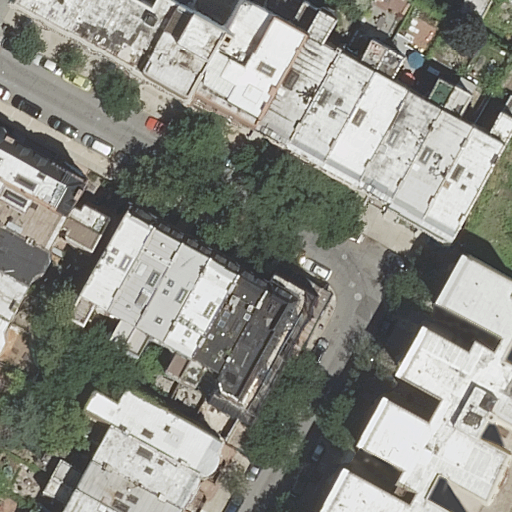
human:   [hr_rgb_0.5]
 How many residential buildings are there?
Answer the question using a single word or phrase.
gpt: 27

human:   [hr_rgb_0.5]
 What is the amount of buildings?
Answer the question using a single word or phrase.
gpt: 27

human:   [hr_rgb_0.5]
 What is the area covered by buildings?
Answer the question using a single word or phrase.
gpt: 3753m2

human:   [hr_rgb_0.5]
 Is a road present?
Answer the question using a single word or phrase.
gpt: yes

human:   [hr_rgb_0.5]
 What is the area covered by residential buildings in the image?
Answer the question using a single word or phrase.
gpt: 3753m2

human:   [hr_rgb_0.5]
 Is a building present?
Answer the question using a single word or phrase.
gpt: yes

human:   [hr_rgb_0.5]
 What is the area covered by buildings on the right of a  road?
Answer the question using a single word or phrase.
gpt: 1634m2

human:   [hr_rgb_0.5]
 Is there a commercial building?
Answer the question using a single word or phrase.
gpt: no

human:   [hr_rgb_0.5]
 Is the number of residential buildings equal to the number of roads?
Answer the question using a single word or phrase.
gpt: no

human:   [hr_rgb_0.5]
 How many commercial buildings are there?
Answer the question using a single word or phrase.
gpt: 0

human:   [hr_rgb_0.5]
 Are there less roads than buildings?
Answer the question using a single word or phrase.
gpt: yes

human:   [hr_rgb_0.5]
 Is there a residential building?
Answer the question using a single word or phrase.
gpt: yes

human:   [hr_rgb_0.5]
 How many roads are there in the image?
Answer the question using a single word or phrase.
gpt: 2

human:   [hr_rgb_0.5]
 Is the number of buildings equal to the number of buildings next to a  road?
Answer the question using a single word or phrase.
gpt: yes

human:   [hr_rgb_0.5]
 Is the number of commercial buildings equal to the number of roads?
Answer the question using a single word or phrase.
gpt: no

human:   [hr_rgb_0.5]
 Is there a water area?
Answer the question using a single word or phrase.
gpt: no

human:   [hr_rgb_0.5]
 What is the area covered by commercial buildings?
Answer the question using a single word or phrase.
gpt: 0m2

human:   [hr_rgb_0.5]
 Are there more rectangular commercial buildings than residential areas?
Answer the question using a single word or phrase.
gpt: no

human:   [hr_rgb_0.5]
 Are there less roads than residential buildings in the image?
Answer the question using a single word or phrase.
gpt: yes

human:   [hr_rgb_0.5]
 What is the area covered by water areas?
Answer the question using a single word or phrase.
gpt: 0m2

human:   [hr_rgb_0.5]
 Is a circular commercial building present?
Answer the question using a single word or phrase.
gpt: no

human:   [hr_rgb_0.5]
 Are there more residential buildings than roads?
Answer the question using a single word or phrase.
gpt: yes

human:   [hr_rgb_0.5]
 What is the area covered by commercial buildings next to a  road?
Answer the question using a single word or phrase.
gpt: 0m2

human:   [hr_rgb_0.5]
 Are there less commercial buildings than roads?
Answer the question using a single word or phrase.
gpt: yes

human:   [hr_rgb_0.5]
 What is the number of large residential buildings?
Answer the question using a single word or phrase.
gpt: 0

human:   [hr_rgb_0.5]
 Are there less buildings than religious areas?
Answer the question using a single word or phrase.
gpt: no

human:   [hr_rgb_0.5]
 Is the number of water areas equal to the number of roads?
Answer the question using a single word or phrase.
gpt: no

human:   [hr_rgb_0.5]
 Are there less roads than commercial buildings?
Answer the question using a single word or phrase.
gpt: no

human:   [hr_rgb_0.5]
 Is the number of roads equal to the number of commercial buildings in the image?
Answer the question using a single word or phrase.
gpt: no

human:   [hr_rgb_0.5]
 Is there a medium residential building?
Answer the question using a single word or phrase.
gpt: yes

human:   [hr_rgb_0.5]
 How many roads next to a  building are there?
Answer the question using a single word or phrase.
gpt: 2

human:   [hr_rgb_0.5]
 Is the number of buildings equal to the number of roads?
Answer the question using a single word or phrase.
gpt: no

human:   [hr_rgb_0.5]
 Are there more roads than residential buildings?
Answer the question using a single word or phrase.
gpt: no

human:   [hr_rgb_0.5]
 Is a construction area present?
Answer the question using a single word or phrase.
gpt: no

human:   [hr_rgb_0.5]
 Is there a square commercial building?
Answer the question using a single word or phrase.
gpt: no

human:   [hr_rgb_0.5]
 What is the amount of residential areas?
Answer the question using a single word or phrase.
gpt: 0

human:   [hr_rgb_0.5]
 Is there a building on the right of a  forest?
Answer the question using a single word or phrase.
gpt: no

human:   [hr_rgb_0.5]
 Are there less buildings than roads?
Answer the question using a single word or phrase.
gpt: no

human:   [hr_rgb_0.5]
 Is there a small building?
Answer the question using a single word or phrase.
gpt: yes

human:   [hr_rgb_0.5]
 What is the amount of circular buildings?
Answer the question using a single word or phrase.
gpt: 0

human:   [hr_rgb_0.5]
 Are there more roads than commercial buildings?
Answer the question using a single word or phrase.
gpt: yes

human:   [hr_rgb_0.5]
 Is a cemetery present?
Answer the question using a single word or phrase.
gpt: no

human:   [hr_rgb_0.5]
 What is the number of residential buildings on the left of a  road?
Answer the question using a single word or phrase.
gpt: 19

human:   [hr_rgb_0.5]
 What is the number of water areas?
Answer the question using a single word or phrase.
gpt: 0

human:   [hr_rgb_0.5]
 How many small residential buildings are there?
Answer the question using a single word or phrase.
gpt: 5

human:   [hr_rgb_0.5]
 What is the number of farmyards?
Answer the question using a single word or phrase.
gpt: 0

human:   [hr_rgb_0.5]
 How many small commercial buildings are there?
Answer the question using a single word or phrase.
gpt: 0

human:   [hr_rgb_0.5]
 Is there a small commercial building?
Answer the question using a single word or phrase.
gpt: no

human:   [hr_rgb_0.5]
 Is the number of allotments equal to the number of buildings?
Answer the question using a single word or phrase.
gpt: no

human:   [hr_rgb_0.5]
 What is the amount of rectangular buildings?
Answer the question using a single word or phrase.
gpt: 21

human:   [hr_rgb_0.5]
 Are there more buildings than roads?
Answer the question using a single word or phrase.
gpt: yes

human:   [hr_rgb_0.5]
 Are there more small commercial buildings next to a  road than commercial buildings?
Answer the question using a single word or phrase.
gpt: no

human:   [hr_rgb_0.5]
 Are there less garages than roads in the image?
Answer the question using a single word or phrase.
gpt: yes

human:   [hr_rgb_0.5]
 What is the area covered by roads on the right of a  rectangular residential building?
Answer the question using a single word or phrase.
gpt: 0m2

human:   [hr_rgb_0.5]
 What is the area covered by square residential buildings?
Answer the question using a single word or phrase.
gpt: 0m2

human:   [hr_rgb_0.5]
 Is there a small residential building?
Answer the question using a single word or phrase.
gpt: yes

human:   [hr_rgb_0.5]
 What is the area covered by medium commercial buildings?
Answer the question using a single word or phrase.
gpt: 0m2

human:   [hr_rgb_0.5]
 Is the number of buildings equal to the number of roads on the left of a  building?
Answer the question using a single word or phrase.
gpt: no

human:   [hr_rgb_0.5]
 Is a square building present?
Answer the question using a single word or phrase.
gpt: no

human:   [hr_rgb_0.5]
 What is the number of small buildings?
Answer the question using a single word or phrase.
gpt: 5

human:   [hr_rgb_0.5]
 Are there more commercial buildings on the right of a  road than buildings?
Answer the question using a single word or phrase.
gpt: no

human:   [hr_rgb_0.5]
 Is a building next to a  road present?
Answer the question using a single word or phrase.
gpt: yes

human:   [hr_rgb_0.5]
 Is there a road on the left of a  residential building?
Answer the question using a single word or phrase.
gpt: yes

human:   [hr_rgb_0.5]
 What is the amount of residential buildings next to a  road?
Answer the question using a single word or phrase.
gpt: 27